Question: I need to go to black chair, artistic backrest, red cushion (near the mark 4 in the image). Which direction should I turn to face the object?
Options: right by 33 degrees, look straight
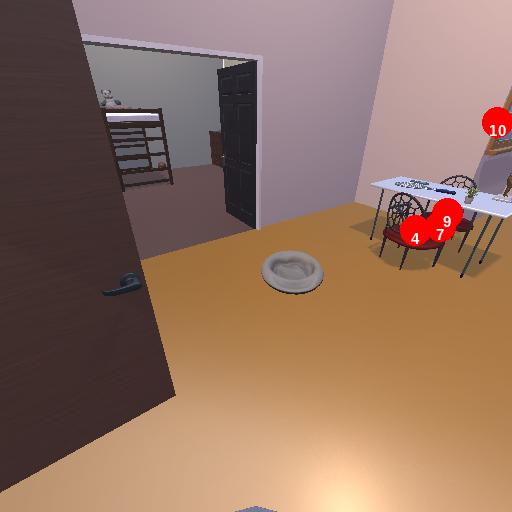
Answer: right by 33 degrees